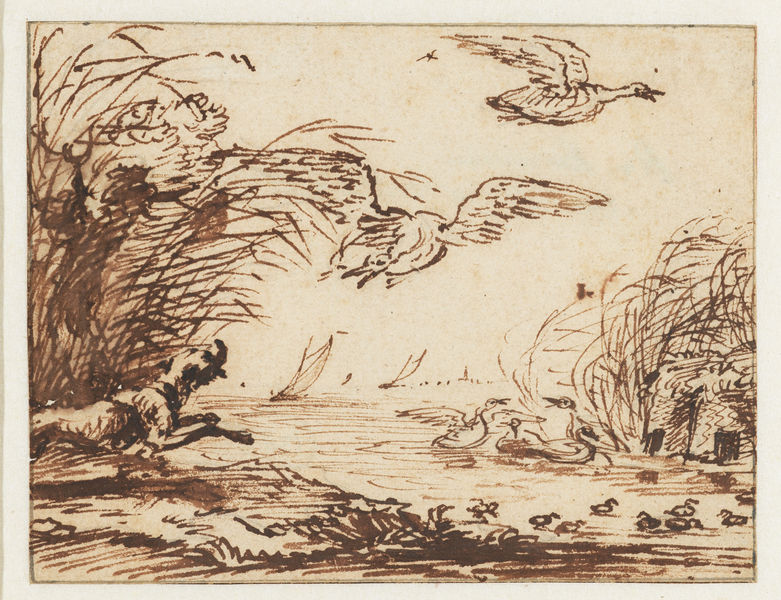
Titel: Hond op eendenjacht
Künstler: Anthonie van Borssom
Standort: Amsterdam
Institution: Rijksmuseum
Schlagwörter: himmel, meer, vogel, wasser, landschaft, sand, see, ufer, weiss, zeichnung, gras, hund, rot, taube, gräser, natur, schilf, vögel, boote, schiffe, segelboot, strand, schwan, halsband, laufen, grafik, enten, segelboote, segler, tusche, rennen, gänse, küken, malen, jagd, kücken, jagen, bellen, jungvögel, jungtiere, wildenten, verbellen, ze8chnung, möbe